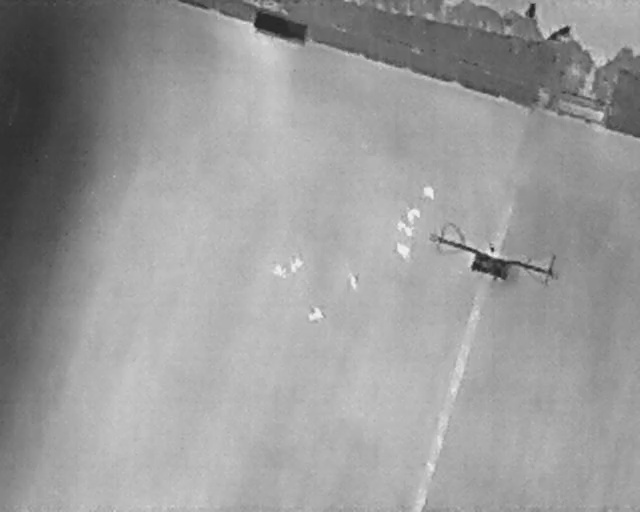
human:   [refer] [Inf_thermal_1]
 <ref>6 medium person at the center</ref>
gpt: <box>[[65, 36, 68, 38, 2], [63, 40, 66, 43, 2], [61, 47, 64, 50, 2], [45, 50, 47, 53, 2], [42, 51, 44, 54, 18], [48, 59, 50, 63, 163]]</box>

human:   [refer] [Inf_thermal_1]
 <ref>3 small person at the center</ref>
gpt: <box>[[61, 43, 63, 45, 2], [63, 44, 64, 46, 2], [53, 54, 56, 55, 162]]</box>